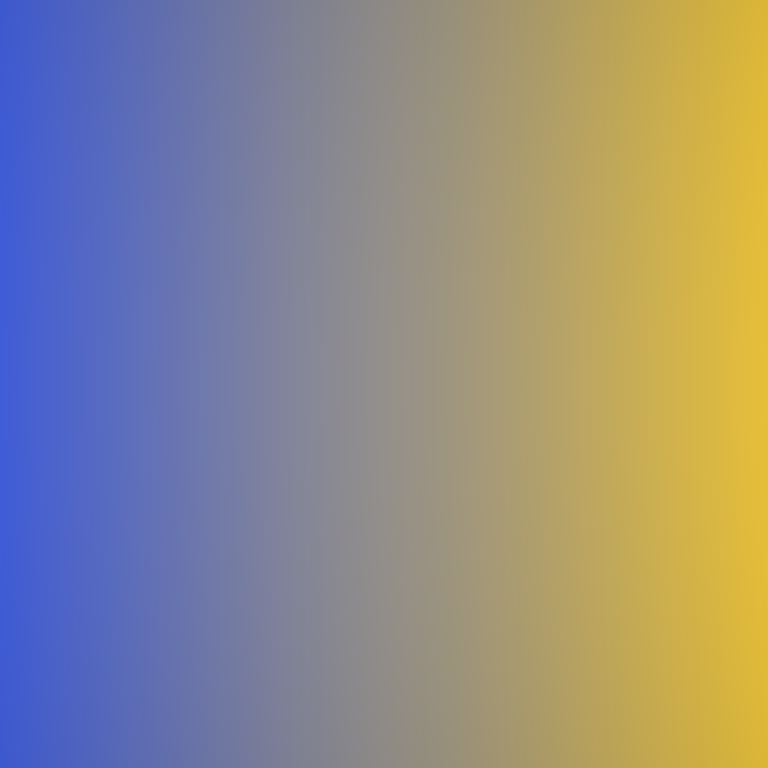
Abstract light effect, smooth gradient from deep blue to golden yellow, serene atmosphere, soft glow, no room, no furniture, no objects.